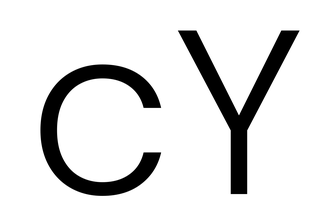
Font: Poppins-Light